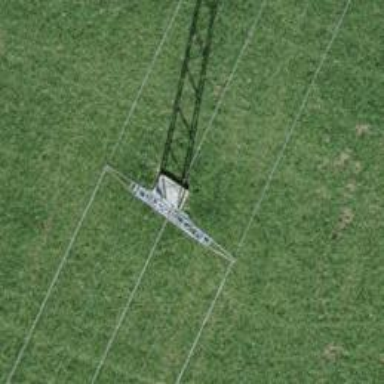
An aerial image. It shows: Power tower.